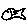
Label: fish